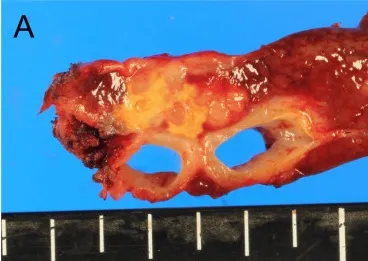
Resected specimens and pathological examinations. . Macroscopic tumor observation located in segment IV (A). The tumor borders the left hepatic and middle hepatic veins.
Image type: pathology (h&e)